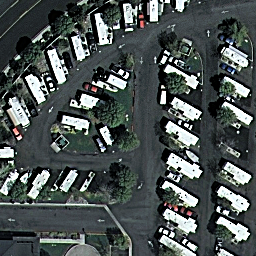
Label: mobilehomepark